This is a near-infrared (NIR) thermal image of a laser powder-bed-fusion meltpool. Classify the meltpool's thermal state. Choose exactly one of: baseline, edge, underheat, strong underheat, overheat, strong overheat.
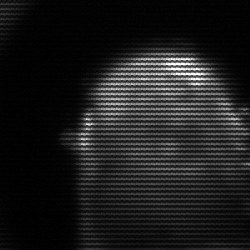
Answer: baseline